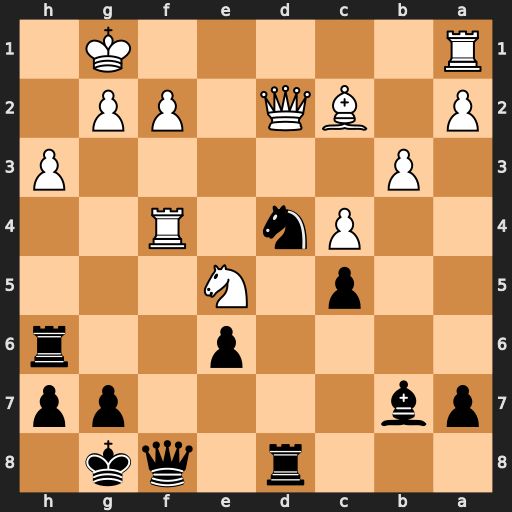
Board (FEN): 3r1qk1/pb4pp/4p2r/2p1N3/2Pn1R2/1P5P/P1BQ1PP1/R5K1
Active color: b
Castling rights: -
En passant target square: -
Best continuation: Qxf4 Qxf4 Ne2+ Kh2 Nxf4